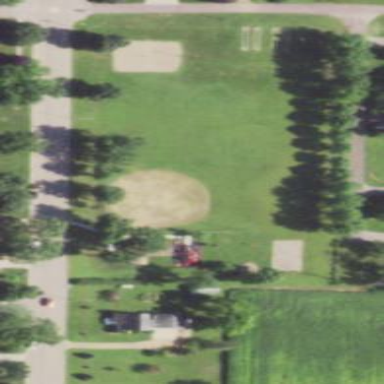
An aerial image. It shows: Baseball/softball pitch for leisure sports.